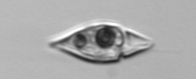
Label: Amphidinium